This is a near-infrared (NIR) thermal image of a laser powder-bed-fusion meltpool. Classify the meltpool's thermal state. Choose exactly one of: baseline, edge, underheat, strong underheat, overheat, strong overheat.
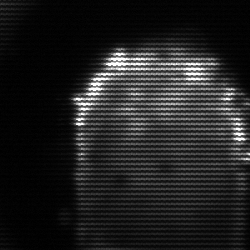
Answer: baseline